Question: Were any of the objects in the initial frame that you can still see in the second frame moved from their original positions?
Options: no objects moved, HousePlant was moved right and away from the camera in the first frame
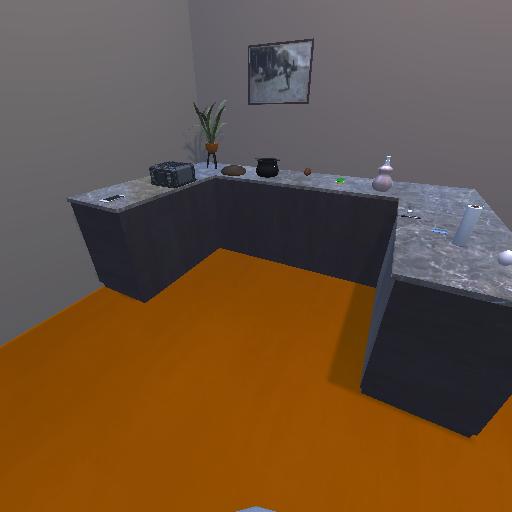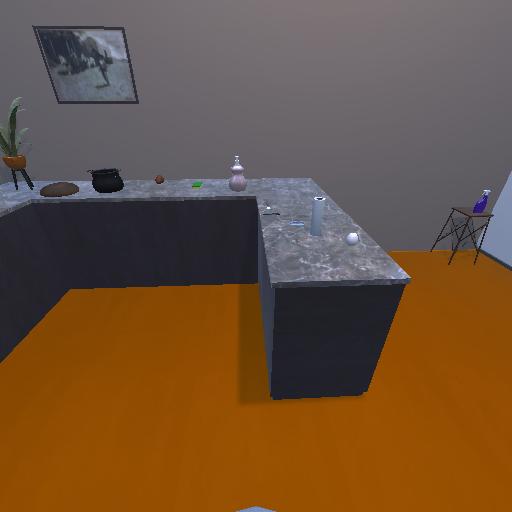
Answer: no objects moved